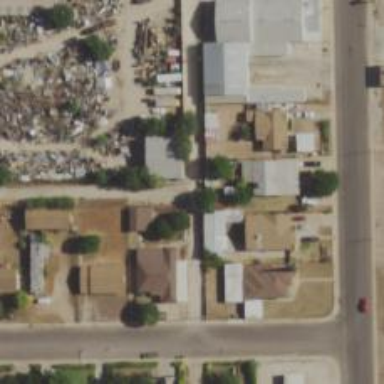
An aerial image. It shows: Alleyway designated as service road.